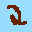
Label: 2